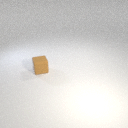
small brown rubber cube